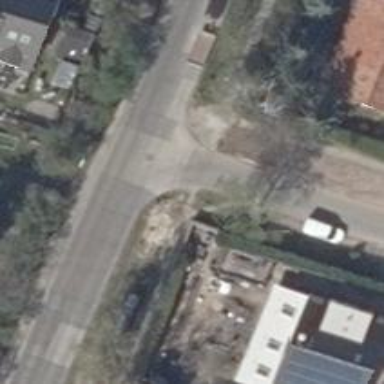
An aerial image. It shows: Road with "give way" sign.